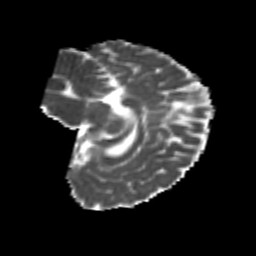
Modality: MD
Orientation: sagittal
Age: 25
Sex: female
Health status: healthy
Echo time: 0.074 s